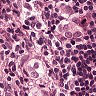
Metastatic tissue present: yes